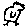
Label: bird